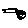
Label: moon